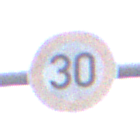
Verkehrszeichen: Geschwindigkeit30
Umgebung: Outdoor, Urban
Tageszeit: MorningAfternoon
Wetter: Overcast
Licht: Natural
Jahreszeit: NotSpecified
Kontrast: LowContrast